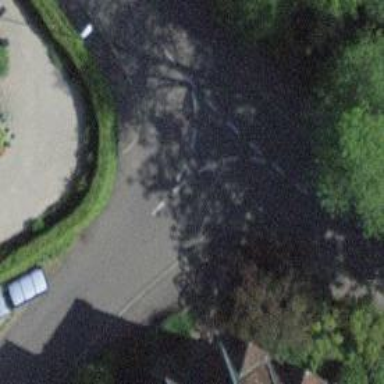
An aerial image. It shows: Kerb serving as barrier.